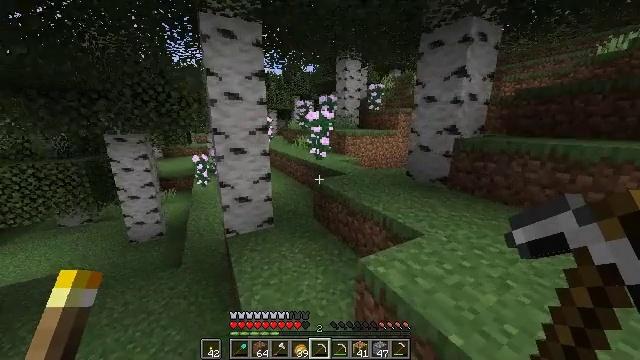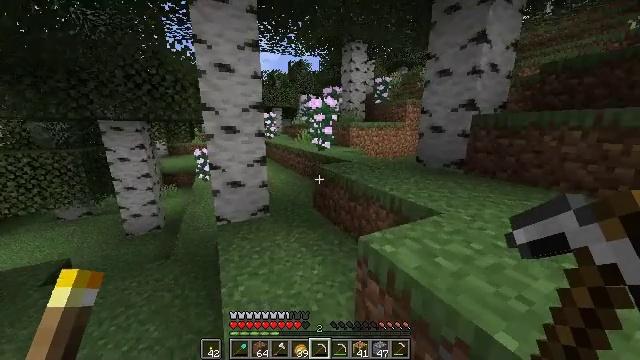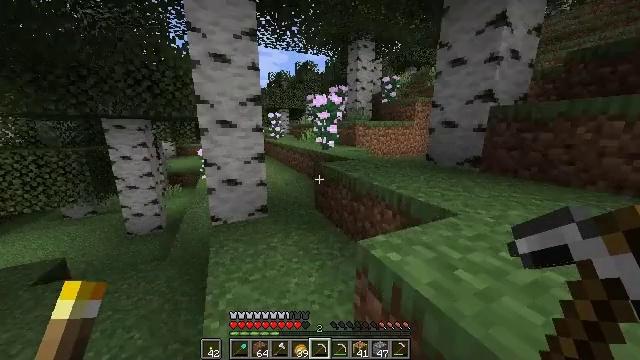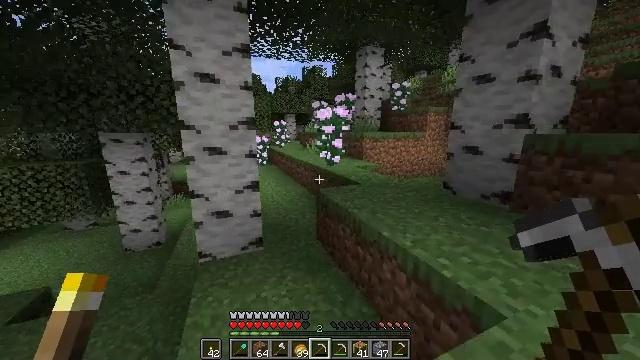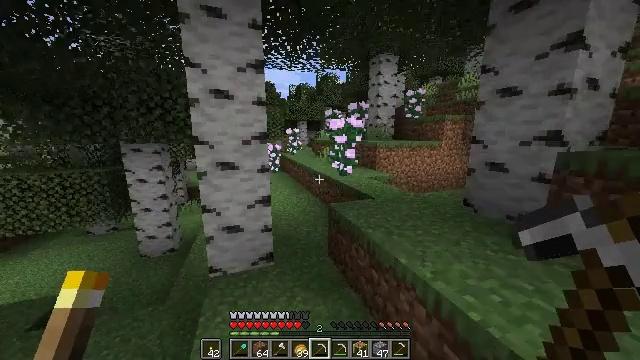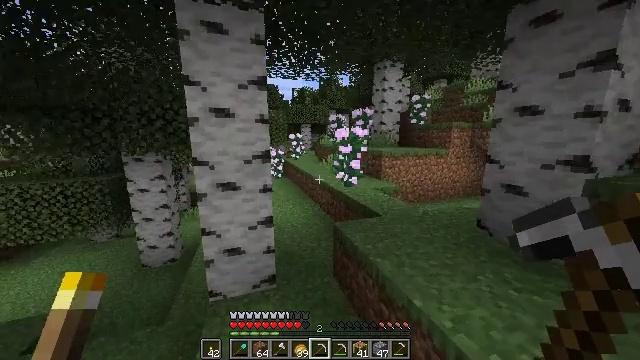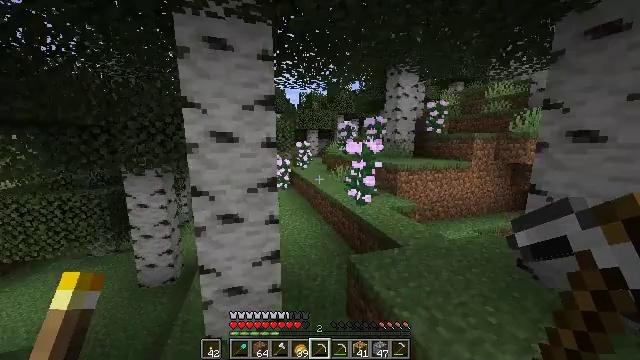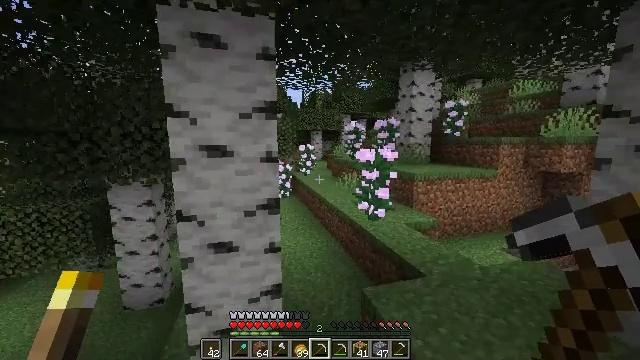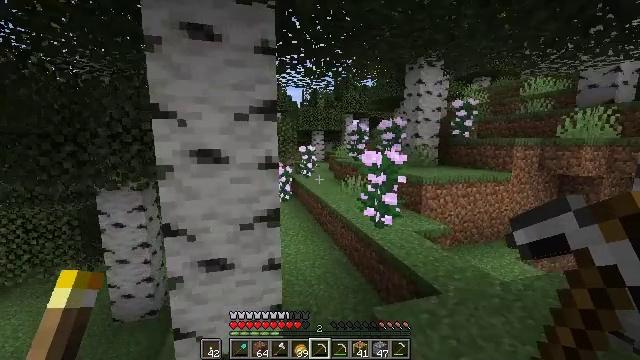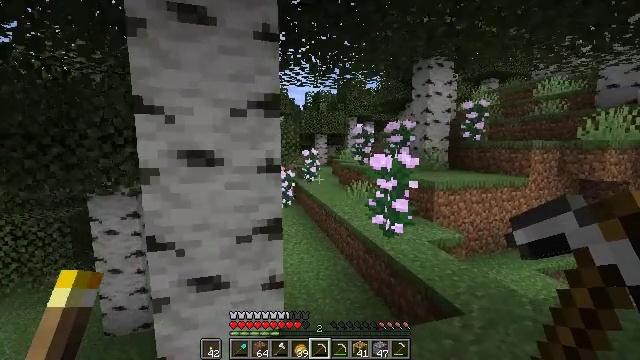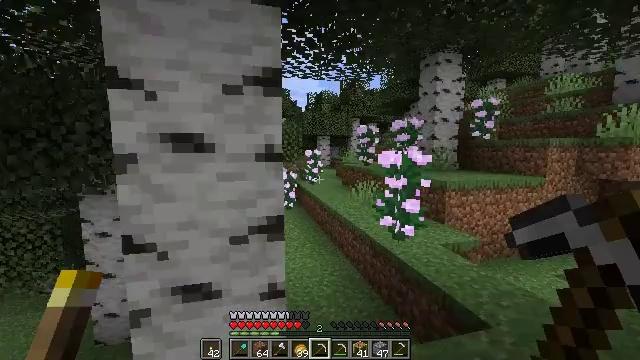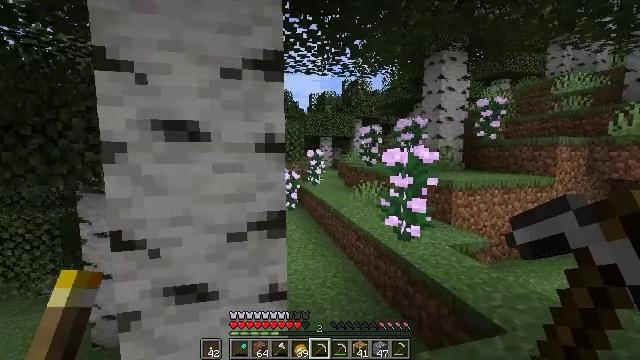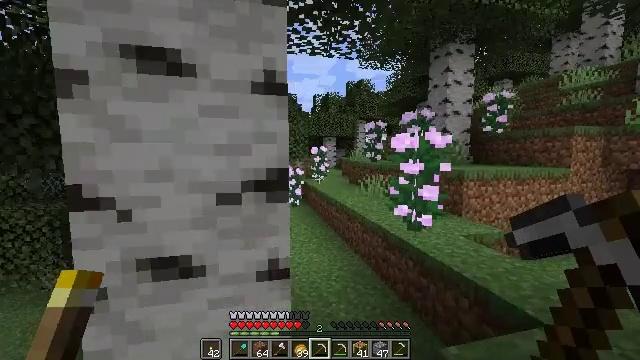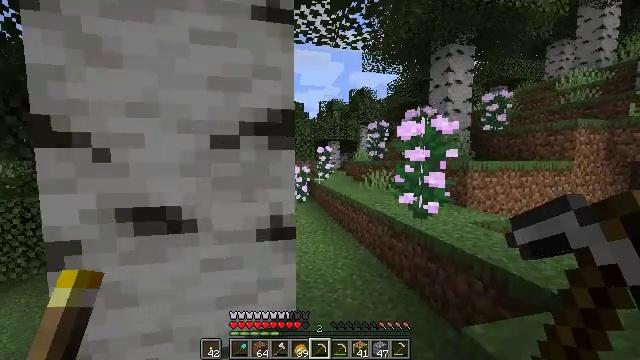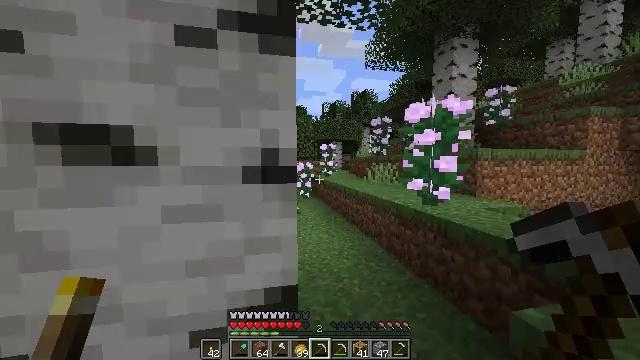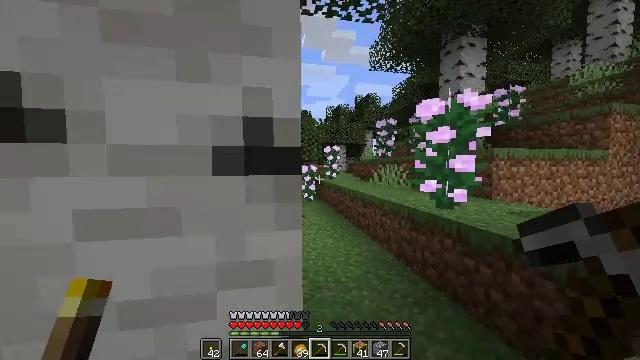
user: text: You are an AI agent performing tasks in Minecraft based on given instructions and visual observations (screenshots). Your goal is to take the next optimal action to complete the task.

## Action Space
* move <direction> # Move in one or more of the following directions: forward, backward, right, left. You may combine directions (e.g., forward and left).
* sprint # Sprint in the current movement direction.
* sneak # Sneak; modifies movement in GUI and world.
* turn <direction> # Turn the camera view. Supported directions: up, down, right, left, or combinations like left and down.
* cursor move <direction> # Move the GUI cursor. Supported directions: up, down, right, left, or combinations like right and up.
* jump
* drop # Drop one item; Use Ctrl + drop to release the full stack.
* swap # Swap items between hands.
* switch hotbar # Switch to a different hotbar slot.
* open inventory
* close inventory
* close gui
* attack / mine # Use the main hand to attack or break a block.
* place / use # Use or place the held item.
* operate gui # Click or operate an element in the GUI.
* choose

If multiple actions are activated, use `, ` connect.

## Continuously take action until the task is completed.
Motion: motion action
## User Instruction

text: Break the kelp plant in the ocean.
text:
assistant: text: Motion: move forward and move right, sprint, turn left, jump
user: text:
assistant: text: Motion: move forward and move right, sprint, turn left, jump
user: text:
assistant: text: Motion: move forward, sprint, turn left, jump
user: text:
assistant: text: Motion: move forward, sprint, turn left and up, jump
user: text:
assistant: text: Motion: move forward
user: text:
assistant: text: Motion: move forward, turn left and up
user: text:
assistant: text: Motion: move forward
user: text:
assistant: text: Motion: move forward
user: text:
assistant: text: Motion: move forward, turn up
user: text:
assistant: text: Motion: move forward
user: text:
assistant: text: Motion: move forward, sprint
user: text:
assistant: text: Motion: move forward, sprint
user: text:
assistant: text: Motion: move forward, sprint, turn left
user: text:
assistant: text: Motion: move forward, sprint
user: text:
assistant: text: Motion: move forward, sprint
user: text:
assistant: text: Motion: move forward, turn up
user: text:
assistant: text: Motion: move forward, turn up
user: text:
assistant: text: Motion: move forward, sprint
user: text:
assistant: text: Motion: move forward, sprint
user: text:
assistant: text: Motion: move forward, sprint
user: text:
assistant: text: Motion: move forward and move right
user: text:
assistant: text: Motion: move forward and move right
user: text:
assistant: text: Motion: move forward and move right
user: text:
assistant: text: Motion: move forward and move right
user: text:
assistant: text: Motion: move forward and move right, sprint, turn left
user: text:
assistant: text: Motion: move forward, sprint
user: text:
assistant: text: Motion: move forward, sprint
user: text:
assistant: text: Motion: move forward, sprint
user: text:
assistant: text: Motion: move forward, turn right and down
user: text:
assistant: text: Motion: move forward, turn right and down